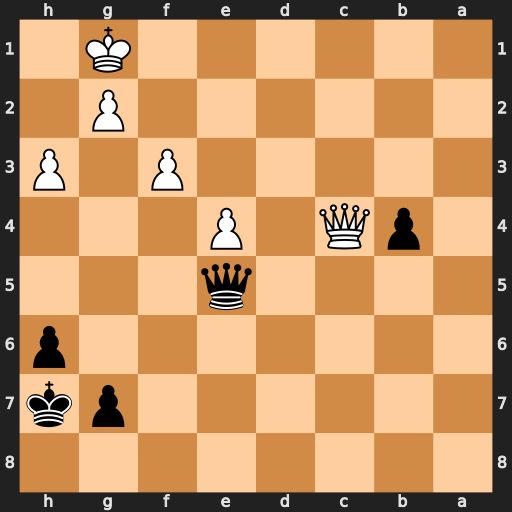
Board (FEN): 8/6pk/7p/4q3/1pQ1P3/5P1P/6P1/6K1
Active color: b
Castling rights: -
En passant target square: -
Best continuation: Qc3 Qb5 b3